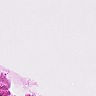
Metastatic tissue present: no